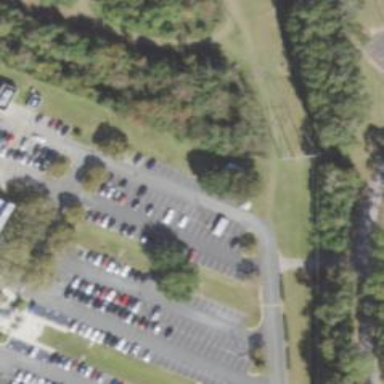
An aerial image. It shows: Paved parking area.